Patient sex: M
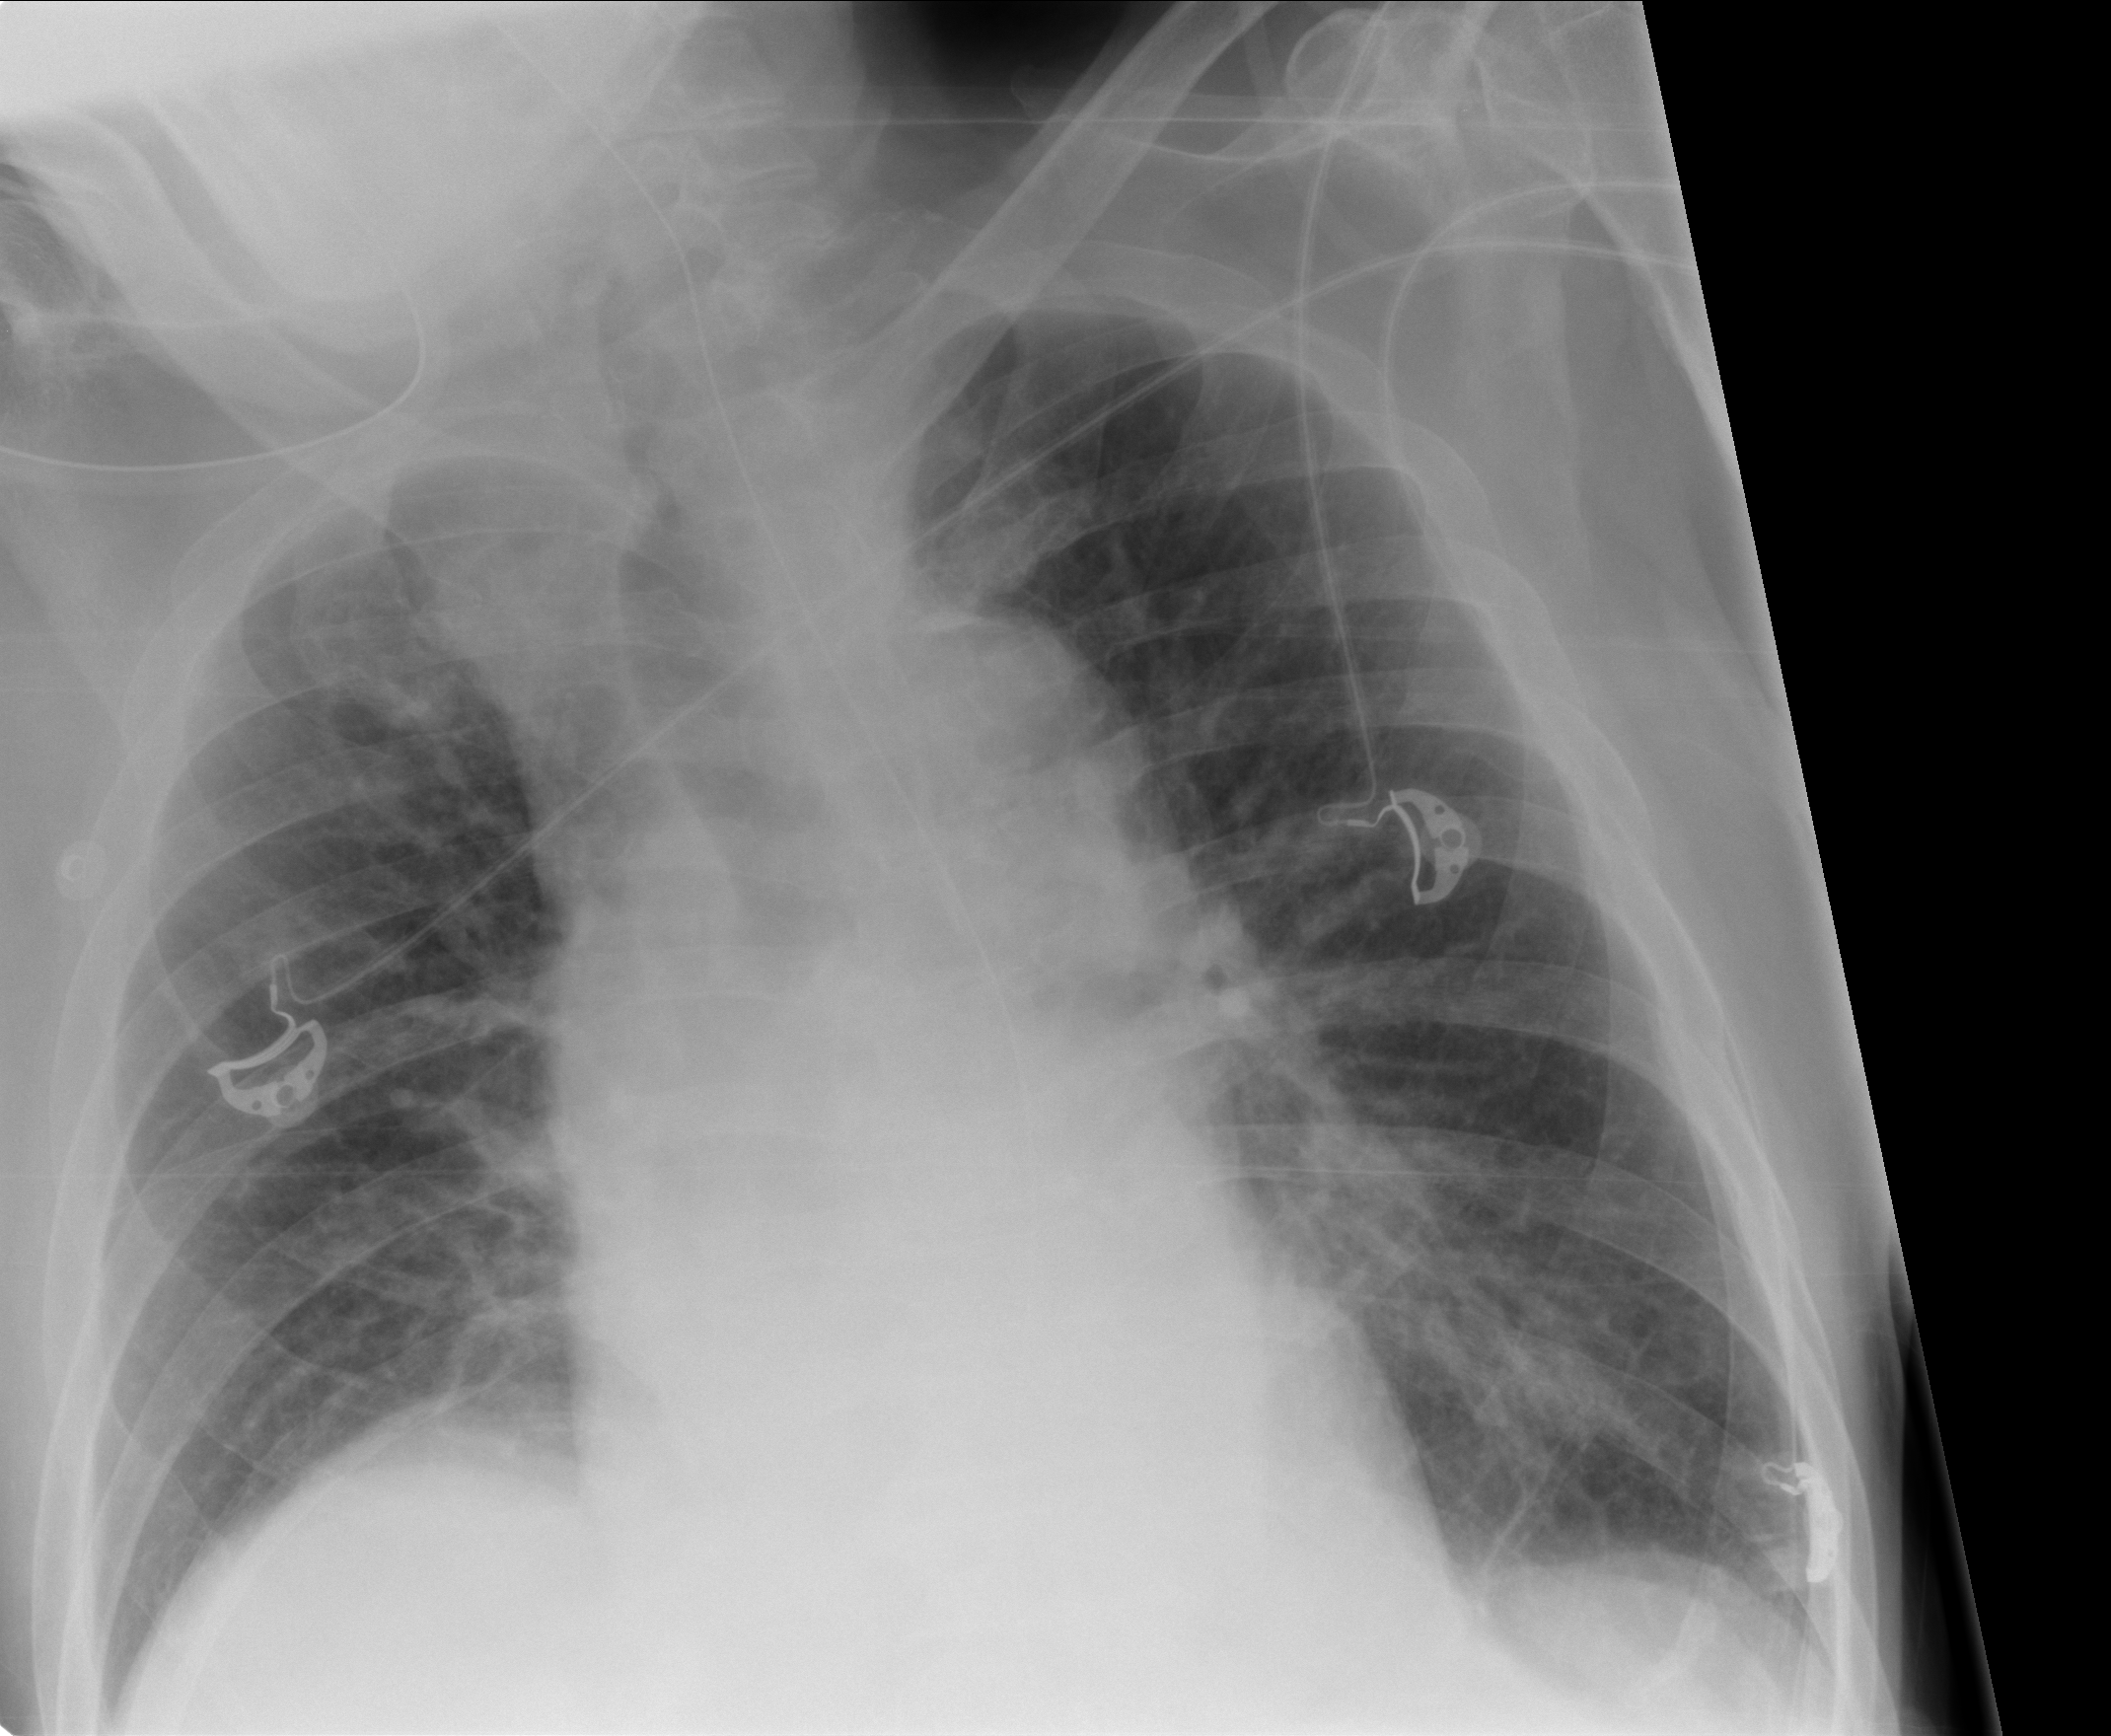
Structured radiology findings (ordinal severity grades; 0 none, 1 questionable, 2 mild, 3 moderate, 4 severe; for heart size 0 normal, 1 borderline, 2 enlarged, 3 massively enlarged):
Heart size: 0
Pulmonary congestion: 0
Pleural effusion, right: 0
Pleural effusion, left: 0
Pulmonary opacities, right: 0
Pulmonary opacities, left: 0
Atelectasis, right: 0
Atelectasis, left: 2